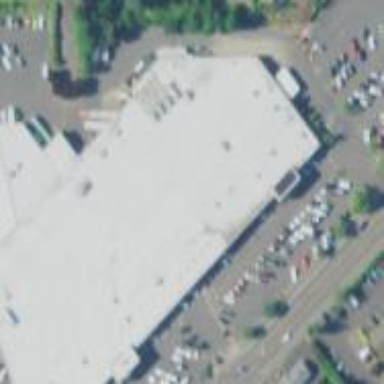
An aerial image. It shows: Supermarket building.